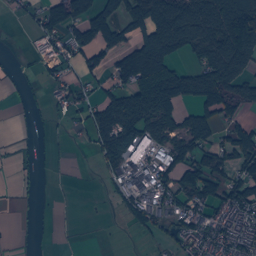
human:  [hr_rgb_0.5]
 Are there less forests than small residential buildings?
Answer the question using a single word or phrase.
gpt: yes

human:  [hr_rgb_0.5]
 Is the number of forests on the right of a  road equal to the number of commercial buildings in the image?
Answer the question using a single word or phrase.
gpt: no

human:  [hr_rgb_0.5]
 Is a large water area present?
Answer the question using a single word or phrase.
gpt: yes

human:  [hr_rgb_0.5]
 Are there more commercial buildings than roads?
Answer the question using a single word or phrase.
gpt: no

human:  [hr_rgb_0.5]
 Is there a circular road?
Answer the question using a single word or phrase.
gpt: no

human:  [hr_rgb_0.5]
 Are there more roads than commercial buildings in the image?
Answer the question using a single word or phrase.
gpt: yes

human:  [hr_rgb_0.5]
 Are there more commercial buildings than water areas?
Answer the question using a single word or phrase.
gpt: yes

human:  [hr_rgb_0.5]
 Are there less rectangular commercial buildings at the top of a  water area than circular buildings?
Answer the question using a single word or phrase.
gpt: no

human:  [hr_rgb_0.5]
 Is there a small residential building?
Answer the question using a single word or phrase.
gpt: yes

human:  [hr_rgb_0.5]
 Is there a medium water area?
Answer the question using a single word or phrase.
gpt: yes

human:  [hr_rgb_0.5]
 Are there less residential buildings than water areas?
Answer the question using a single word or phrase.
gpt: no

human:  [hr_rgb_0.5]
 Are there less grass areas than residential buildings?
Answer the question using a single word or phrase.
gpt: yes

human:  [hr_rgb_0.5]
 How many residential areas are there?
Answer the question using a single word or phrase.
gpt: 4

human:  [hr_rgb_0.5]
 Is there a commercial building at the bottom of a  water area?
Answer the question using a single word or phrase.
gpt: yes

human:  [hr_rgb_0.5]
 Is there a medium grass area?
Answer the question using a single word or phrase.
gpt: yes

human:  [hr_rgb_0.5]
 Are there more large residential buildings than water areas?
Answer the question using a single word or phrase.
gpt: no

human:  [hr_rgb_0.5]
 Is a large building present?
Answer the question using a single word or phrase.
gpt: yes

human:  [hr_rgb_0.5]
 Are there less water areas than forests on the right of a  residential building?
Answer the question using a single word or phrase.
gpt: yes

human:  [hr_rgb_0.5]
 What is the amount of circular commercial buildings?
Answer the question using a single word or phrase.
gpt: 0

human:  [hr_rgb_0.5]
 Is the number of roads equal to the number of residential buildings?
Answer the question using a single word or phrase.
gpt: no

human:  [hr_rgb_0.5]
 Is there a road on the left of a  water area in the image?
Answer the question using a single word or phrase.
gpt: yes

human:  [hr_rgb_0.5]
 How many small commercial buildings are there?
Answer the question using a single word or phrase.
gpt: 32

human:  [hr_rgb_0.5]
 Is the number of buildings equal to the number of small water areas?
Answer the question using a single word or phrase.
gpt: no

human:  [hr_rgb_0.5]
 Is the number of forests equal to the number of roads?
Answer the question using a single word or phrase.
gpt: no

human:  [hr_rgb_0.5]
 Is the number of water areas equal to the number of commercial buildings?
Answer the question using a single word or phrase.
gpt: no

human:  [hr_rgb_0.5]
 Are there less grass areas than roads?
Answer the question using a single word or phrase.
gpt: yes

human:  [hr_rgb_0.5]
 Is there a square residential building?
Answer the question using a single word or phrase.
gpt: yes

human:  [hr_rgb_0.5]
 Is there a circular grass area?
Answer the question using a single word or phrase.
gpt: no

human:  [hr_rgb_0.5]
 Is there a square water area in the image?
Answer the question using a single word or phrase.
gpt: no

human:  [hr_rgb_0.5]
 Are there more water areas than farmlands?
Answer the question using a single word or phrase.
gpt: no

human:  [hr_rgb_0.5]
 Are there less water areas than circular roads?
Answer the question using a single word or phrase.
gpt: no

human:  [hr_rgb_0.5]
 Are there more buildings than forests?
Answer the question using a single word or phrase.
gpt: yes

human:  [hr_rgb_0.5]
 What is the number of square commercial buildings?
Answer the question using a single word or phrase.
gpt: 0

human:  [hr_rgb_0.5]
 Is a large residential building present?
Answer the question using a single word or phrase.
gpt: yes

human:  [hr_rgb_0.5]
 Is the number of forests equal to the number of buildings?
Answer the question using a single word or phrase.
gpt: no

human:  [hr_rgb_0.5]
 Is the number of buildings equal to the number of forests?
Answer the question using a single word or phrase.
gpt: no